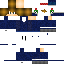
A male human skin with medium skin, wearing brown long hair dressed in a blue robe top and brown pants, featuring a closed mouth.